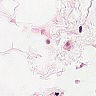
Metastatic tissue present: no